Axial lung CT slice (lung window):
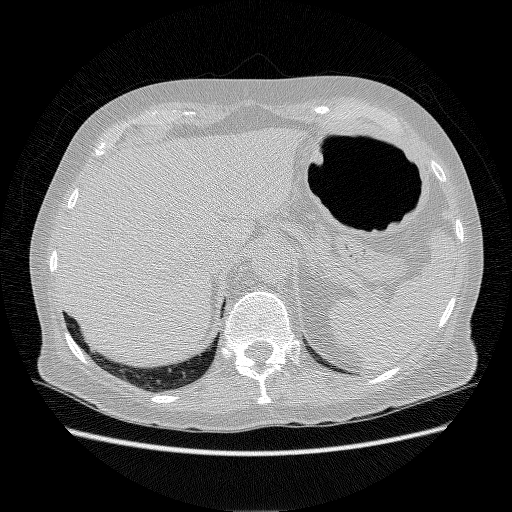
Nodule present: no